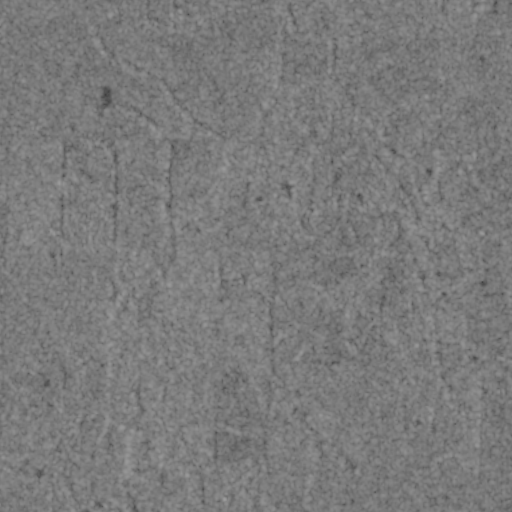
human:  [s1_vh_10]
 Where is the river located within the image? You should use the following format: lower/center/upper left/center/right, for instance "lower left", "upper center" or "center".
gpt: The river is located in the upper of the image.
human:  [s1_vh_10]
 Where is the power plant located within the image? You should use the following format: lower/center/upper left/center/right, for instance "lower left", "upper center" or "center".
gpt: There is no power plant in the image.

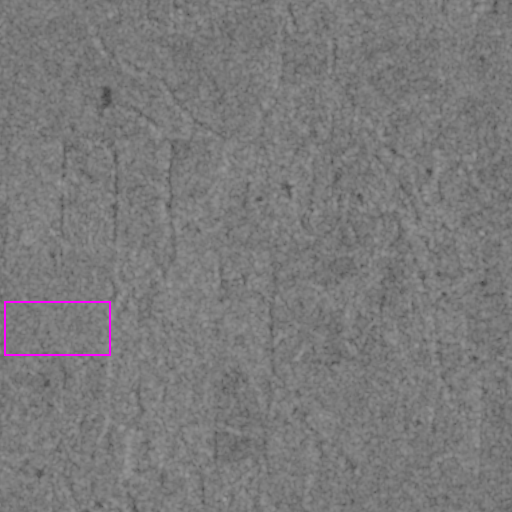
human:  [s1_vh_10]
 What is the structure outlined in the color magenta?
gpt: The structure outlined in magenta is a crop field.
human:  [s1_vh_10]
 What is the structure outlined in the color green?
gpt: There is no green outline.